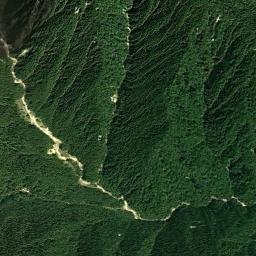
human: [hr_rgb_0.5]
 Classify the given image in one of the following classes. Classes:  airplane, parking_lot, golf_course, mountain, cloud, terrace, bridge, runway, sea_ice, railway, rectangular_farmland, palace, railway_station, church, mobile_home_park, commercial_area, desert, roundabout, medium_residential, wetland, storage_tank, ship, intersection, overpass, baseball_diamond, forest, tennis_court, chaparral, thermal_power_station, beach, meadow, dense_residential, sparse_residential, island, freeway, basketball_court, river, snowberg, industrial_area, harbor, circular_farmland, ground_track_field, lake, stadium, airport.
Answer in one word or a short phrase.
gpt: mountain